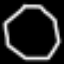
Label: octagon